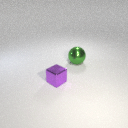
large green metal sphere behind small purple metal cube